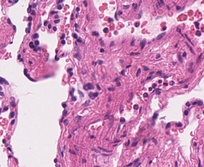
Tumor epithelial tissue: no
Tumor-associated stroma tissue: no
Normal tissue: yes